Brain MRI, t2w sequence, axial 2D slice.
Patient: age 33, sex F, weight 95 kg, height 1.95 m
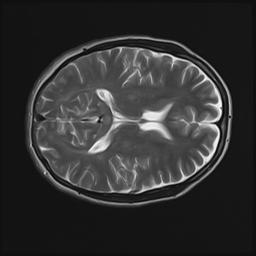